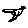
Label: bird